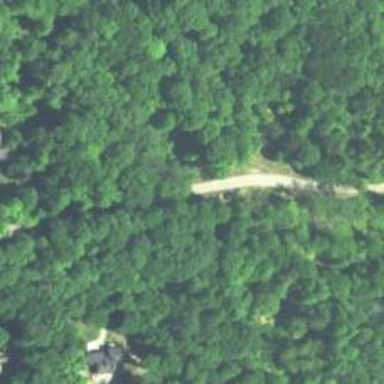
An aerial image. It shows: Residential road with bridge.